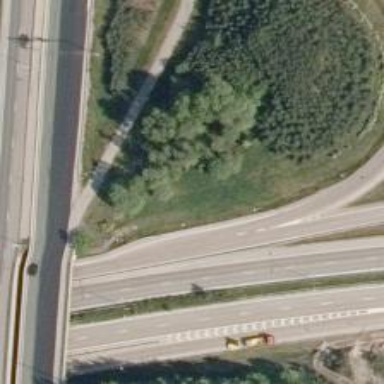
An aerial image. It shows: Asphalt motorway link.